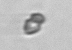
Label: Heterocapsa_rotundata